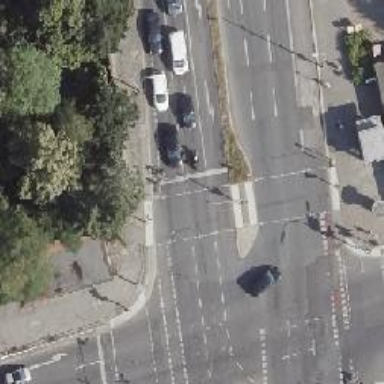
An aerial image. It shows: Footway that serves as traffic island.